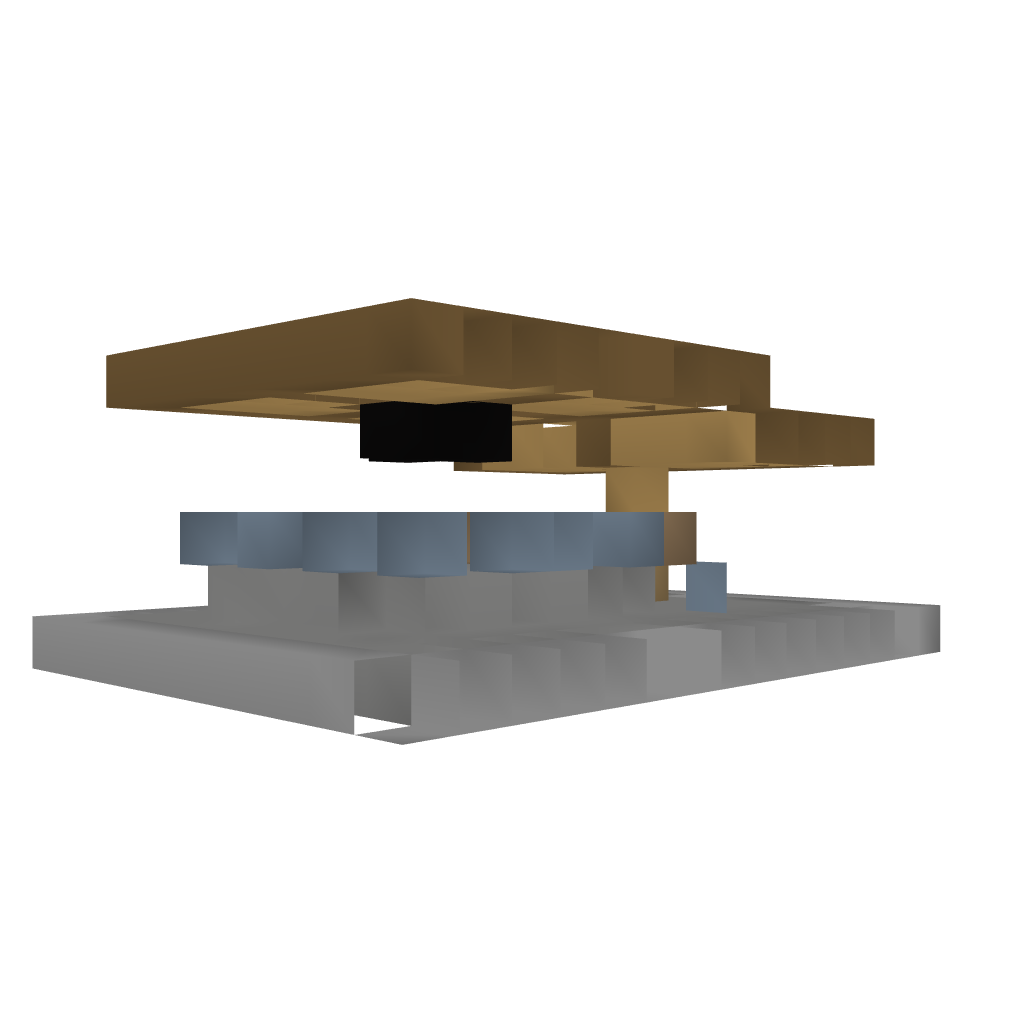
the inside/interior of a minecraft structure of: Small wooden house